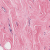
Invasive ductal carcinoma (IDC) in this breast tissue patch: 0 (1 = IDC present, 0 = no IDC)